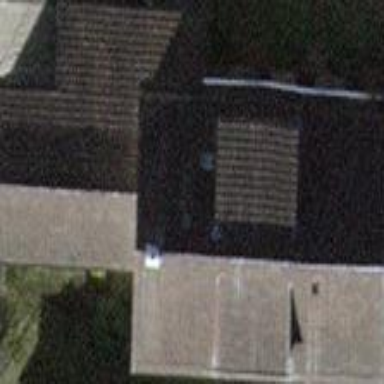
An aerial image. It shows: Gabled roof apartments building with grey roof tiles.